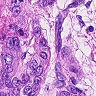
Metastatic tissue present: yes